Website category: movie
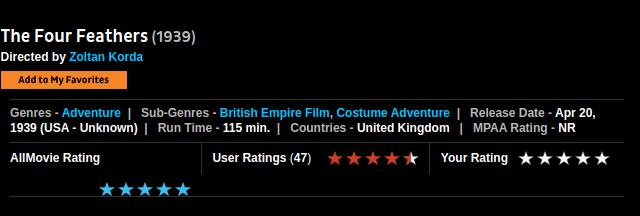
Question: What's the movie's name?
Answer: The Four Feathers

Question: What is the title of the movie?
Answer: The Four Feathers

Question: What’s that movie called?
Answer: The Four Feathers

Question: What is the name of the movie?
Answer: The Four Feathers

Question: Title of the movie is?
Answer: The Four Feathers

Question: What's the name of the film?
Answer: The Four Feathers

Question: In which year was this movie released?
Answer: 1939

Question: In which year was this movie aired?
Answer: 1939

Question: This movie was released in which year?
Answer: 1939

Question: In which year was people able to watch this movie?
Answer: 1939

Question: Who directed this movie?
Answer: Zoltan Korda

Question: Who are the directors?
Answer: Zoltan Korda

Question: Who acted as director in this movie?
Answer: Zoltan Korda

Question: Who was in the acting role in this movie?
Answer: Zoltan Korda

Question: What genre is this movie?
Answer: Adventure

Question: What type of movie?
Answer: Adventure

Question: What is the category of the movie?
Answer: Adventure

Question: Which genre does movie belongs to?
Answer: Adventure

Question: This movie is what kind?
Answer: Adventure

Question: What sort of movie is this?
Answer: Adventure

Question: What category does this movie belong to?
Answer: Adventure

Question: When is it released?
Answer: Apr 20, 1939 (USA - Unknown)

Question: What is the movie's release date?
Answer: Apr 20, 1939 (USA - Unknown)

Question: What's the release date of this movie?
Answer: Apr 20, 1939 (USA - Unknown)

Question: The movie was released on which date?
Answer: Apr 20, 1939 (USA - Unknown)

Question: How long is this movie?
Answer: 115 min.

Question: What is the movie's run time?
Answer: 115 min.

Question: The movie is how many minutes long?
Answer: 115 min.

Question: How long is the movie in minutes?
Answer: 115 min.

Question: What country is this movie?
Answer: United Kingdom

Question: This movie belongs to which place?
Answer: United Kingdom

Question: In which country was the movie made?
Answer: United Kingdom

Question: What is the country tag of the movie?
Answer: United Kingdom

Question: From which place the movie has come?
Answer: United Kingdom